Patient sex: M
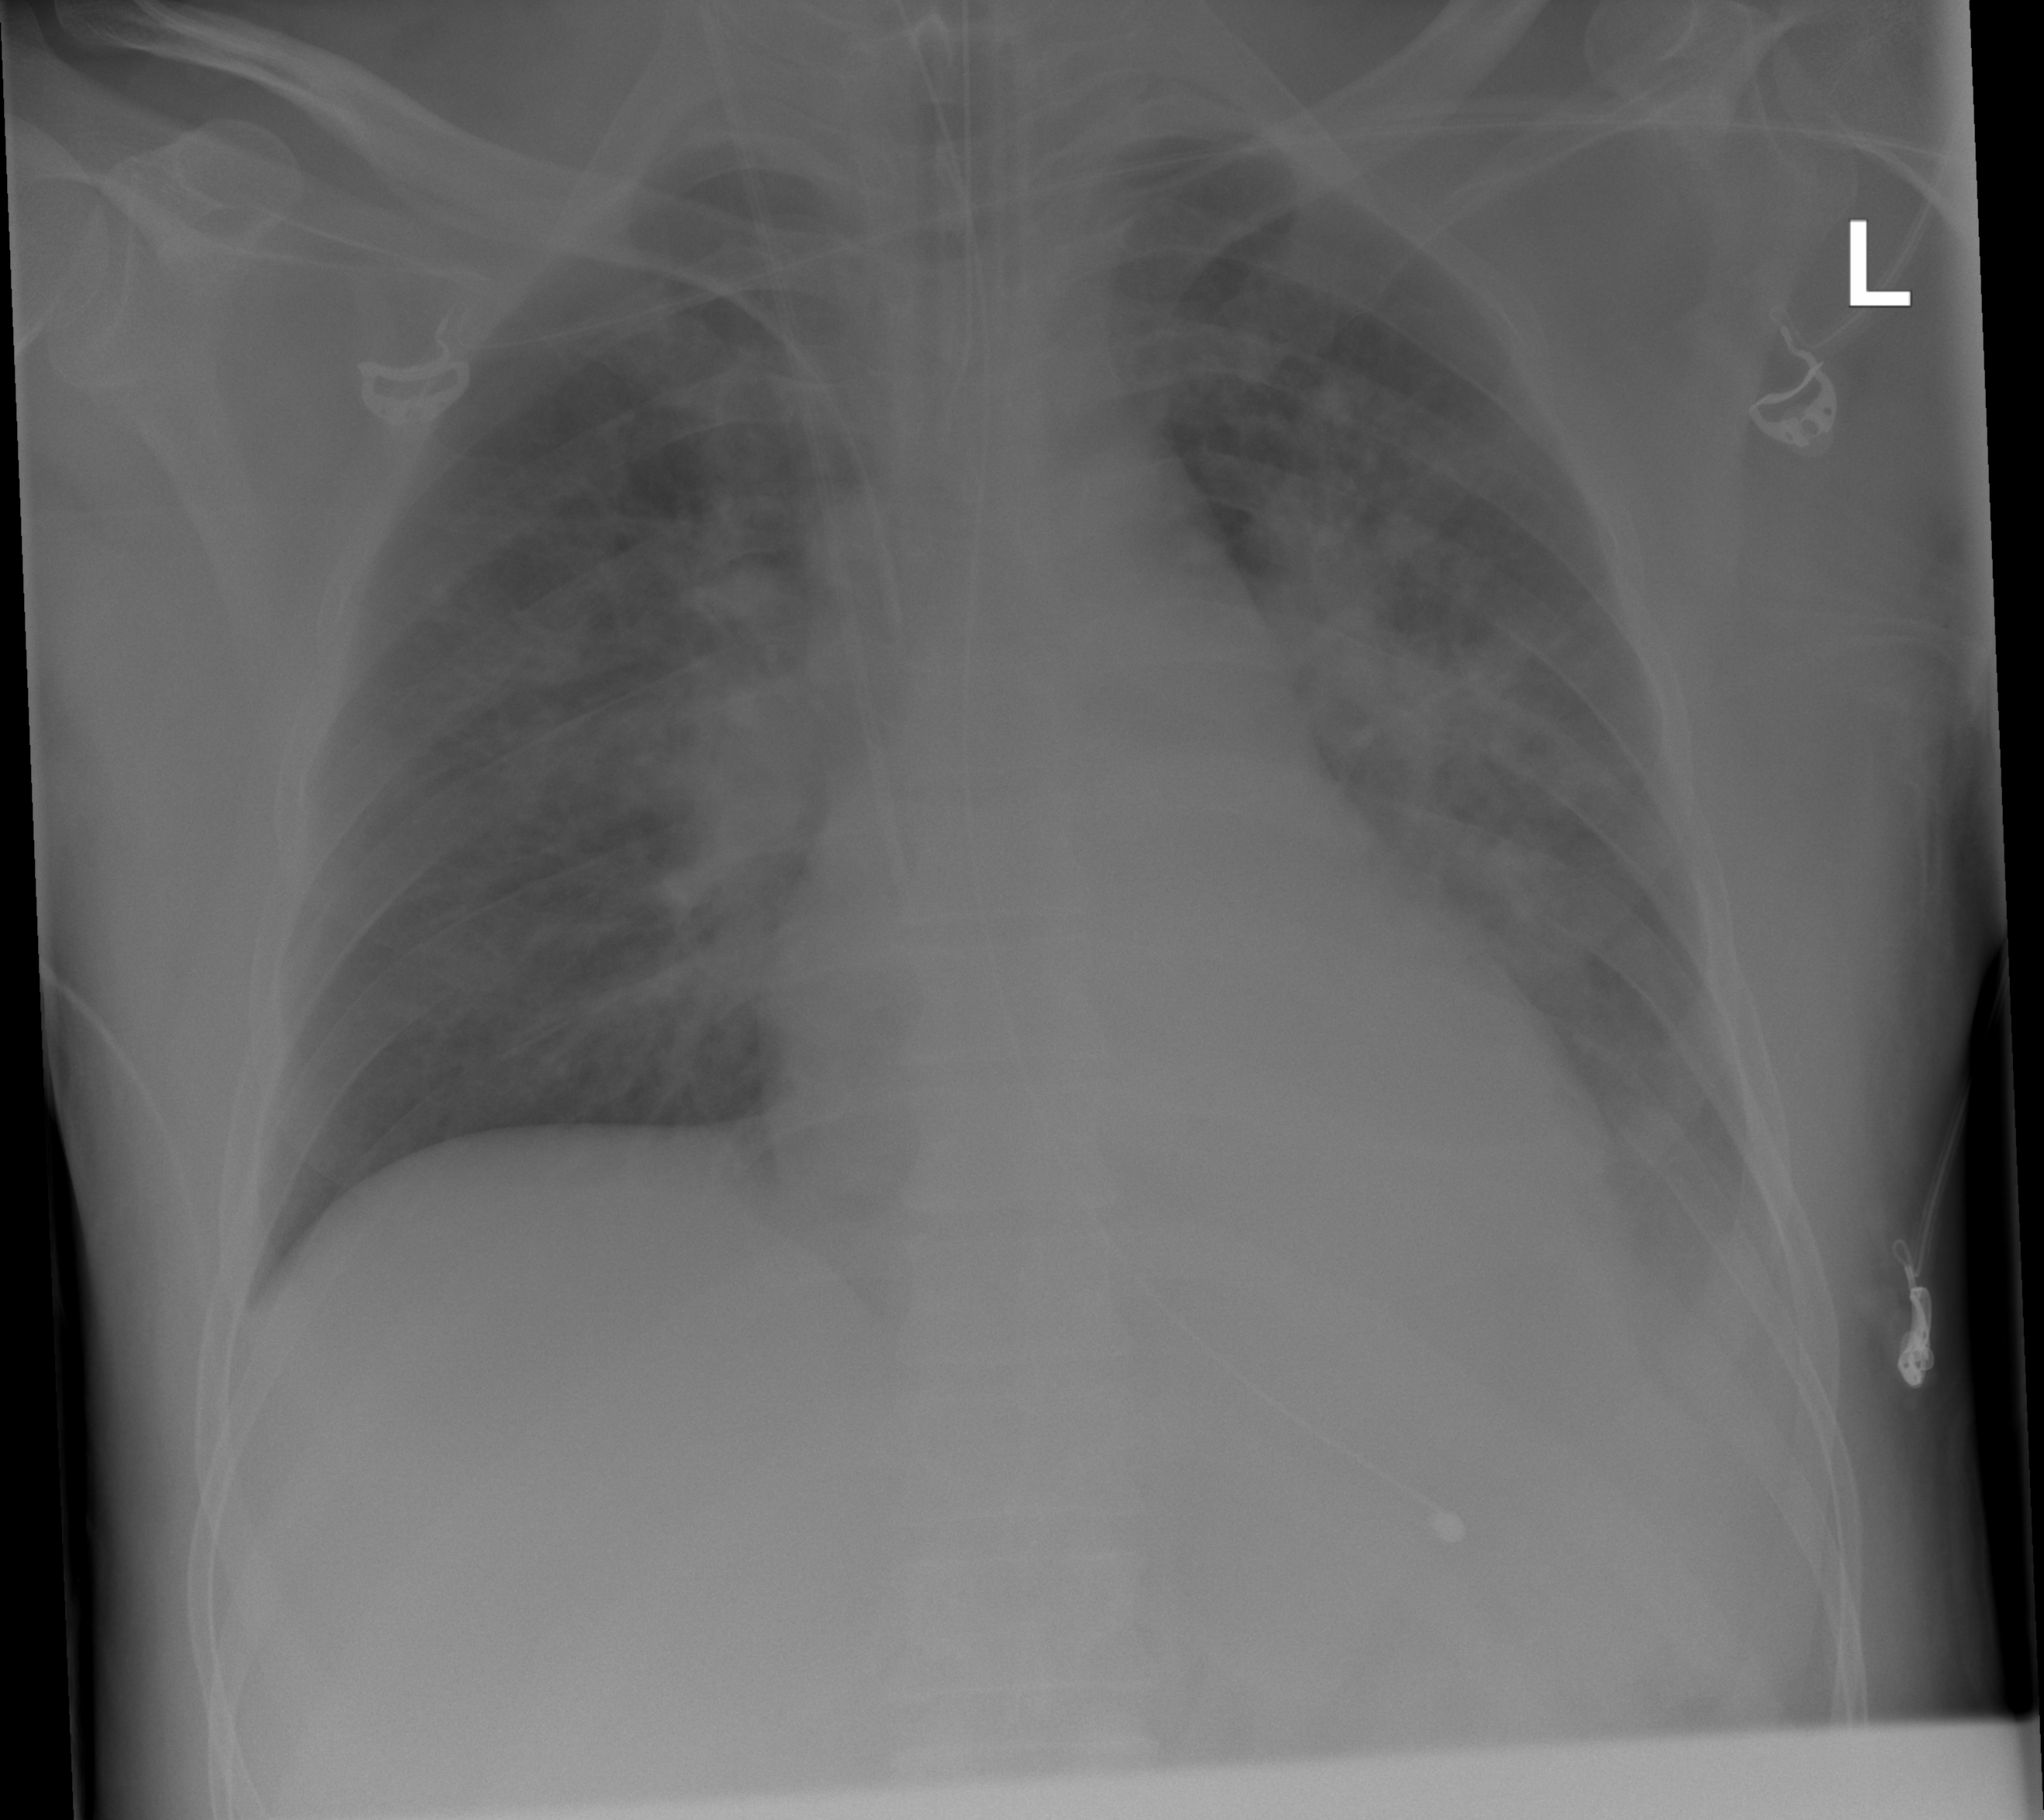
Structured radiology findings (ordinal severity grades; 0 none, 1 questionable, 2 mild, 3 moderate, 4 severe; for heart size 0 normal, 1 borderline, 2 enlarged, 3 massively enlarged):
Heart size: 0
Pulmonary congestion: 0
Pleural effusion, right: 0
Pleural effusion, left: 1
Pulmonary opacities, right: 1
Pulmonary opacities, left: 2
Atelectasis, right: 0
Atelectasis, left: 1